Question: I have a glassfish configured with the heap space size 's0:s1:Eden = 2:2:8'. And I find that the jvm will not young gc
'''
(! 22958)-> jstat -gc <PHONE> 100
S0C S1C S0U S1U EC EU OC OU PC PU YGC YGCT FGC FGCT GCT
33792.0 19456.0 0.0 0.0 108544.0 108544.0 349184.0 348941.2 173568.0 173422.5 92634 1210.784 34932 20945.828 22156.612
33792.0 19456.0 0.0 0.0 108544.0 101252.3 349184.0 348941.2 173568.0 173422.5 92634 1210.784 34932 20946.499 22157.282
33792.0 19456.0 0.0 0.0 108544.0 108544.0 349184.0 348941.2 173568.0 173422.5 92634 1210.784 34933 20946.499 22157.282
33792.0 19456.0 0.0 0.0 108544.0 108544.0 349184.0 348941.2 173568.0 173422.5 92634 1210.784 34934 20947.106 22157.890
33792.0 19456.0 0.0 0.0 108544.0 74357.8 349184.0 348941.2 173568.0 173422.5 92634 1210.784 34935 20948.298 22159.082
33792.0 19456.0 0.0 0.0 108544.0 90966.8 349184.0 348941.2 173568.0 173422.5 92634 1210.784 34935 20948.298 22159.082
33792.0 19456.0 0.0 0.0 108544.0 96473.6 349184.0 348941.2 173568.0 173422.5 92634 1210.784 34935 20948.298 22159.082
33792.0 19456.0 0.0 0.0 108544.0 100628.3 349184.0 348941.2 173568.0 173422.5 92634 1210.784 34935 20948.298 22159.082
'''
I believe that why young gc will not be preformed is that: the instance to keep alive size is more than the 'S0/S1' size,
So I dumped the heap and find that most instance is 'String' or 'char[]'

So How can I optimize this?
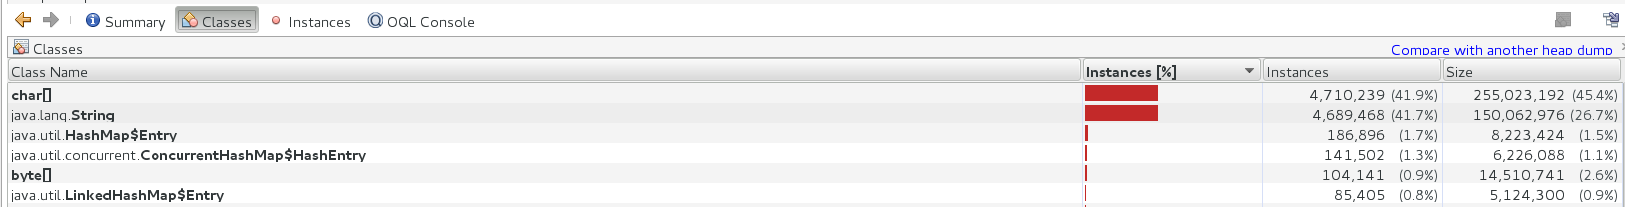
Answer: Young GC is skipped if Old space is full (which is your case).
S0/S1 is irrelevant.
Increase old space and GC will behave properly.